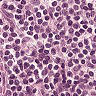
Metastatic tissue present: no